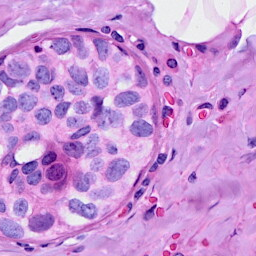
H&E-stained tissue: Breast